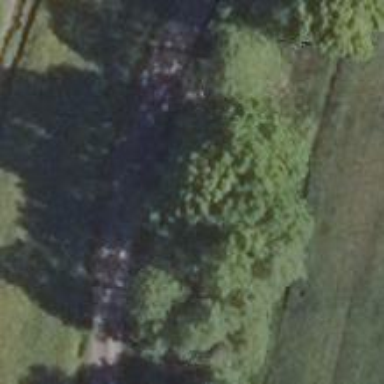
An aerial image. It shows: Row of trees in natural setting.